Field crop: maize
Growth stage: 2
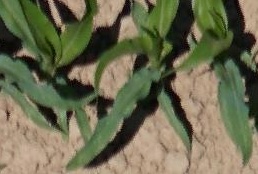
Species: maize